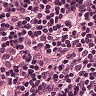
Metastatic tissue present: no